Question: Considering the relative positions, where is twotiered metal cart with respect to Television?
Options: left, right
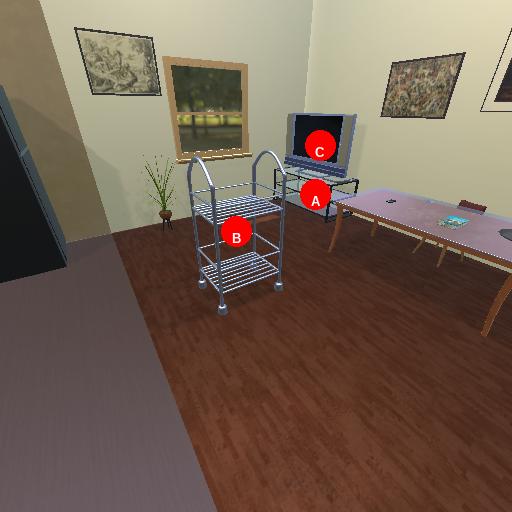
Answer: left